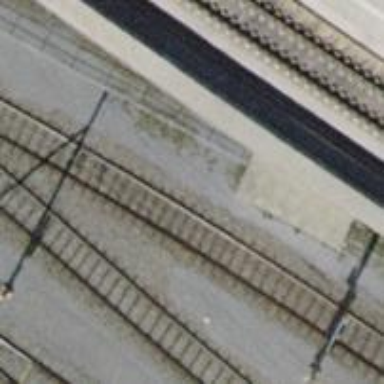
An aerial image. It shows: Railway yard with electrified tracks and single track.